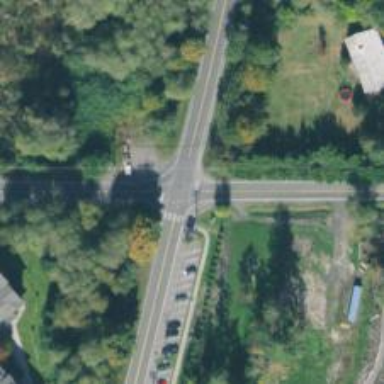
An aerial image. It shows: Stop road.